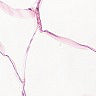
Metastatic tissue present: no